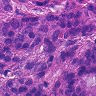
Metastatic tissue present: yes